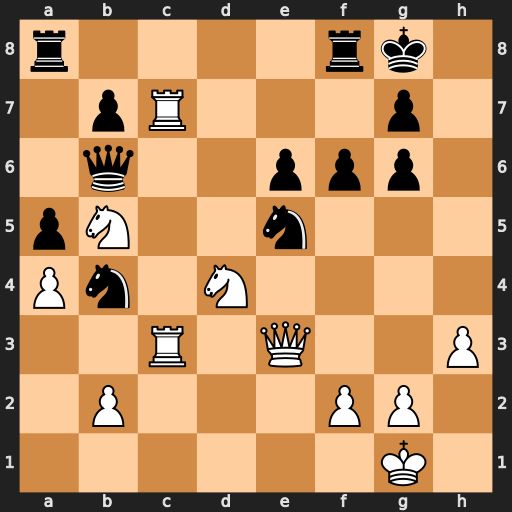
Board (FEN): r4rk1/1pR3p1/1q2ppp1/pN2n3/Pn1N4/2R1Q2P/1P3PP1/6K1
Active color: w
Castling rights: -
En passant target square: -
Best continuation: Rxg7+ Kxg7 Nf5+ exf5 Qxb6